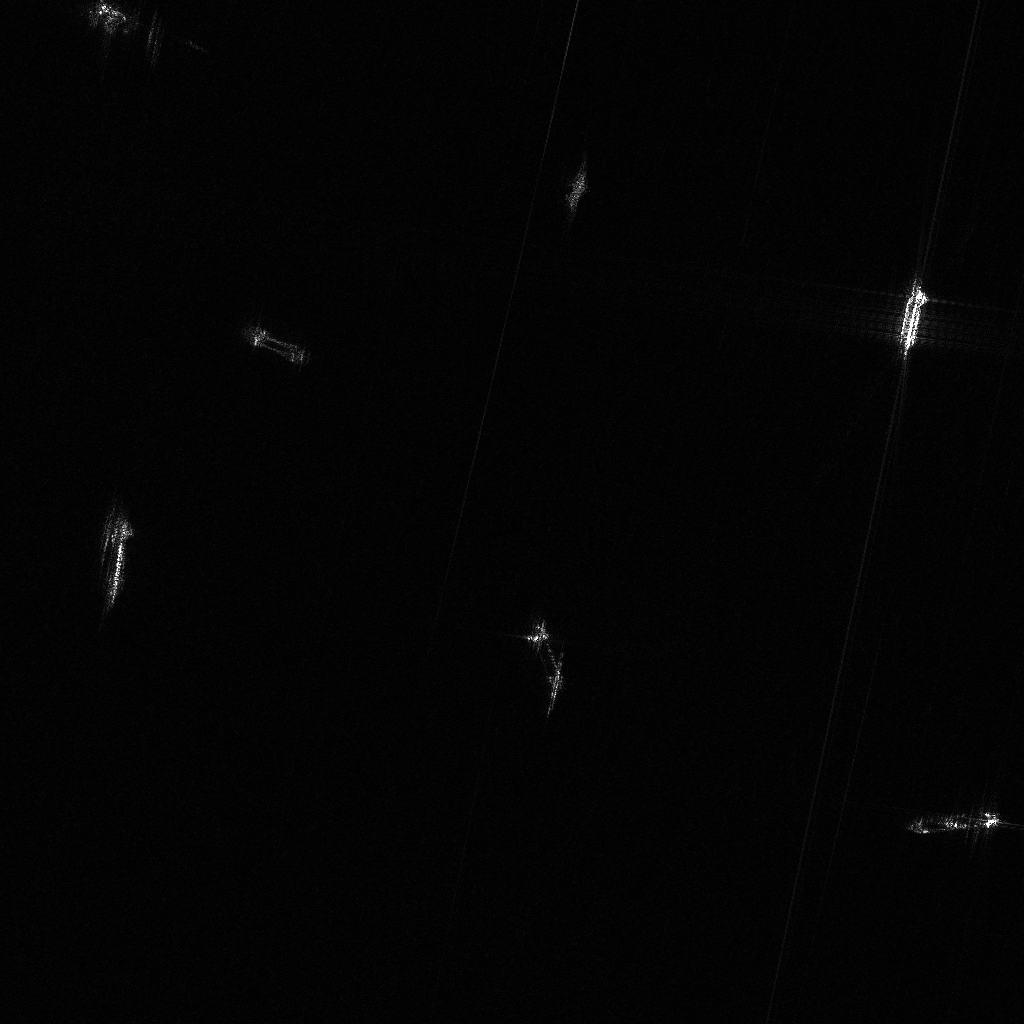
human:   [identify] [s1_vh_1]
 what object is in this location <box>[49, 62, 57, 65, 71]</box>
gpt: <ref>1 small dredger at the center</ref>

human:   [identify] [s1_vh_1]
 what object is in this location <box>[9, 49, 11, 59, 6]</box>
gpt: <ref>1 large container at the left</ref>

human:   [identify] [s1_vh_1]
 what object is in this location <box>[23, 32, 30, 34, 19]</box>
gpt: <ref>1 small dredger at the left</ref>

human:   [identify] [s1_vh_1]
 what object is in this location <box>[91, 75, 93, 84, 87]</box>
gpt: <ref>1 large container at the bottom right</ref>

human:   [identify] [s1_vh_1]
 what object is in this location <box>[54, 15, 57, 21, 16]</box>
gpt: <ref>1 medium container at the top</ref>